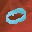
Label: 0